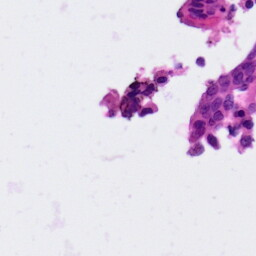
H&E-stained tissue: Ovarian